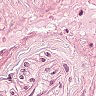
Metastatic tissue present: no